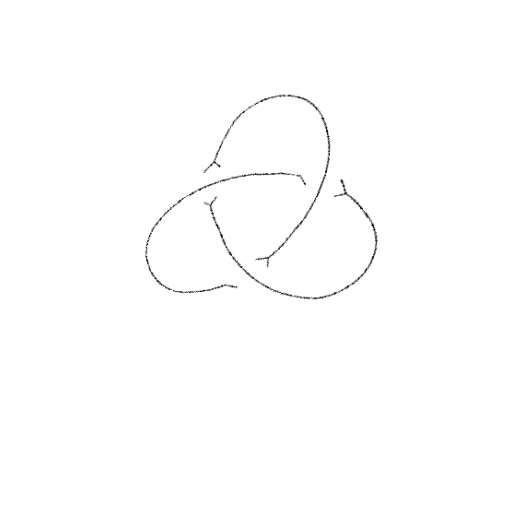
Crossing number: 3